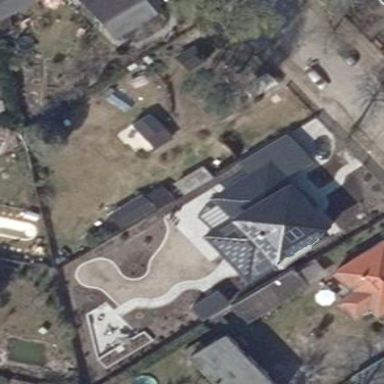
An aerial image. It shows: Detached building with hipped roof.